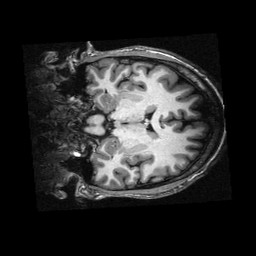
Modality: T1w
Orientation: coronal
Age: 22
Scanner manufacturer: siemens
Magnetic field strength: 3 T
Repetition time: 2.3 s
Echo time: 0.00336 s